Question: In the following backbone scripts, I tried to change a collection in a view click event.
'''
var StudentView = Backbone.View.extend({
initialize: function() {
console.log("create student items view");
this.collection.bind('add',this.render,this);
this.collection.bind('remove',this.render,this);
},
render : function(){
},
events :{
"click ":"select_students"
},
select_students: function(){
this.collection.reset([]);
_.each(students.models, function(m) {
if(m.get('name')=="Daniel"){
this.collection.add(m);
}
});
}
});
var students_view = new StudentView({el:$("#student_table"),collection:selected_students});
'''
I got this error
How should I call "this.collection" in the code?
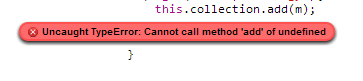
Answer: You should change you 'select_students' to
'''
select_students: function(){
var self = this;
this.collection.reset([]);
_.each(students.models, function(m) {
if(m.get('name')=="Daniel"){
self.collection.add(m);
}
});
}
'''
The problem is that in JavaScript, the 'this' context is lost in inner functions (like the one you pass to '_.each') so the general pattern is to save a reference outside of that ('self') and then use that in the inner function.